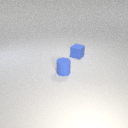
small blue rubber cylinder in front of small blue rubber cube